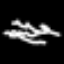
Label: squiggle